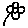
Label: flower